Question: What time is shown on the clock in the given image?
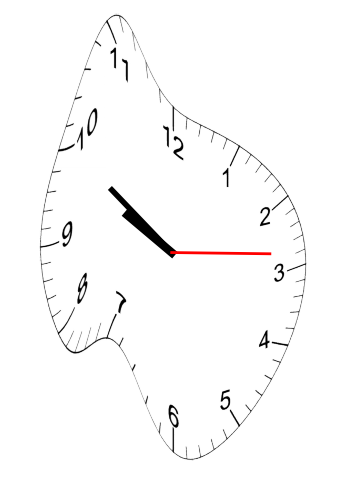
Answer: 09:50:14